八年级 · 度量几何学
如图, 在 $\triangle A B C$ 中, $A B$ 的垂直平分线 1 交 $B C$ 于点 $D, B=7, A C=4$, 则 $\triangle A C D$ 的周长为

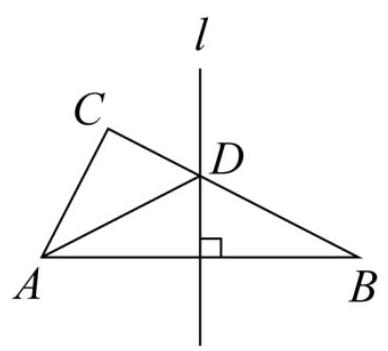
答案: 11